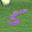
Label: 5